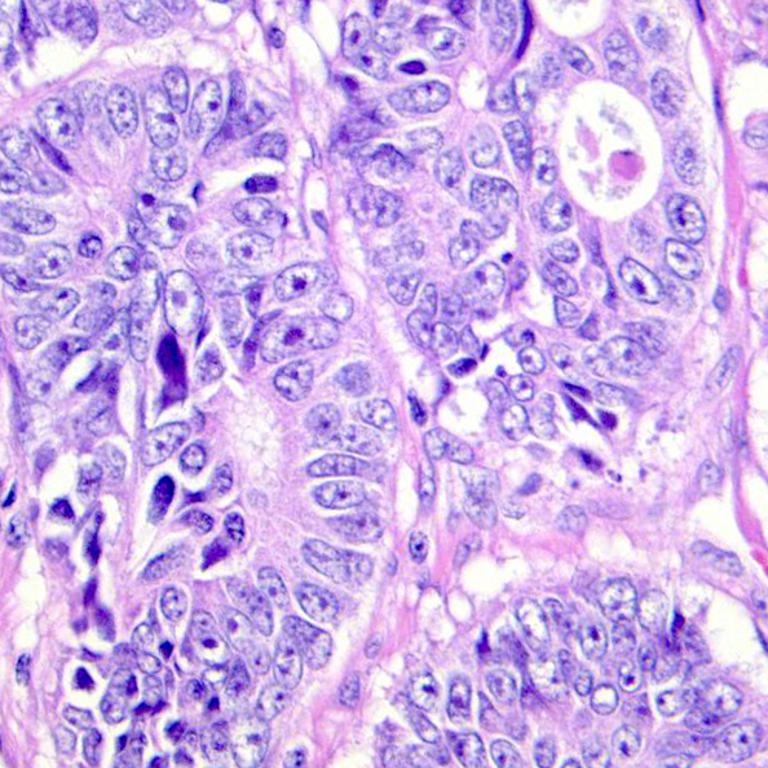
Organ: colon
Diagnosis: adenocarcinomas